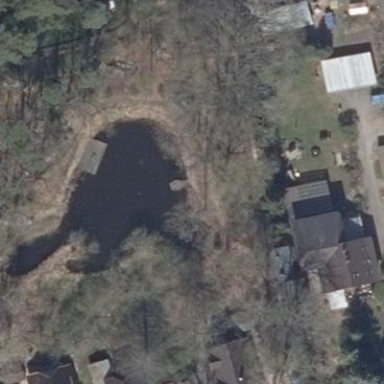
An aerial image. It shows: Peaceful pond surrounded by nature.